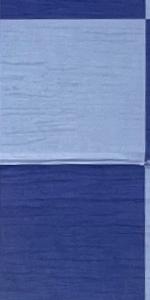
Label: Empty